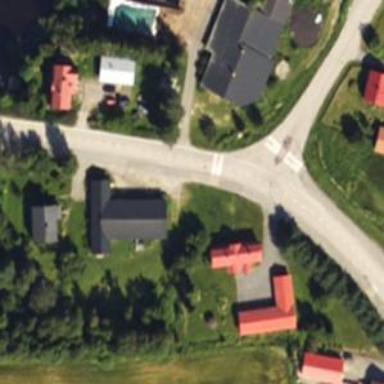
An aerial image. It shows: Uncontrolled road crossing.